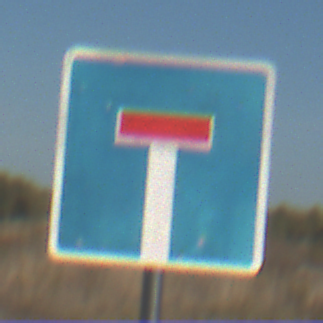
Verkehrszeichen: Sackgasse
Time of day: MorningAfternoon
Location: Outdoor (Nature)
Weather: Clear
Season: Autumn
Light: Natural